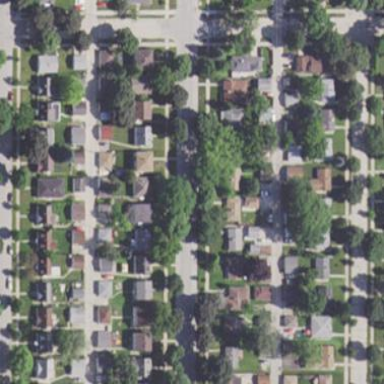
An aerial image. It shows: Sidewalk.